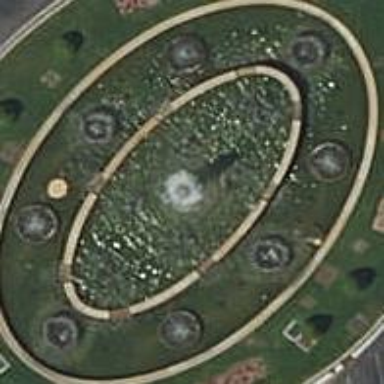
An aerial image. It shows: Beautiful fountain located near the water.